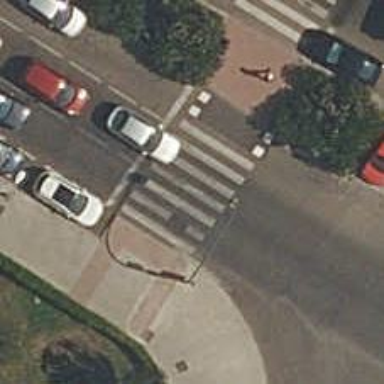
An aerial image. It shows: Footway with traffic signals at crossing.